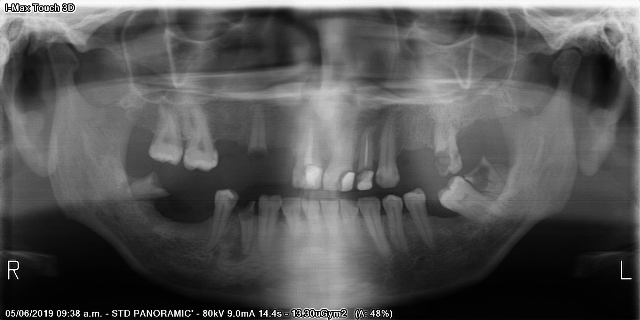
adult